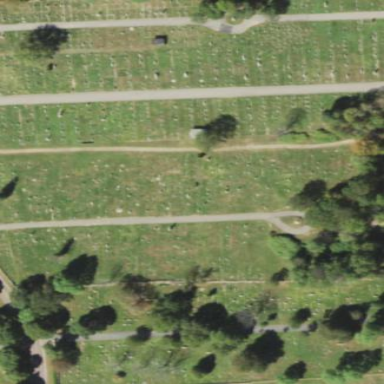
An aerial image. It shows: Cemetery.